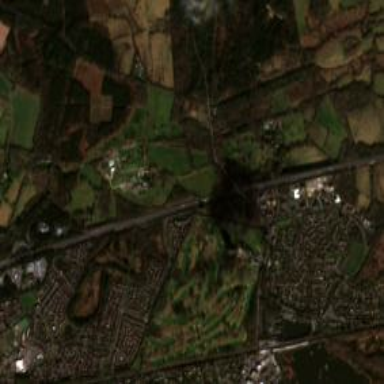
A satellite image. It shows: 18-hole golf course situated within leisure land.